Question: I'm trying to build an iPhone app (ios 7+) that has a view very similar to the one in the attached image. If I had to guess, it looks like a UITabBar in the middle, with a customized UITableView inside each page, and an ImageView up top, all wrapped in a NavigationView? Is it possible to build this app's screen using these components, or is it a whole bunch of fancy custom stuff going on behind the scenes?
Specifically, I care about the tab bar in the middle of the view, controlling what is seen below it. Might that be a UITabBarController?

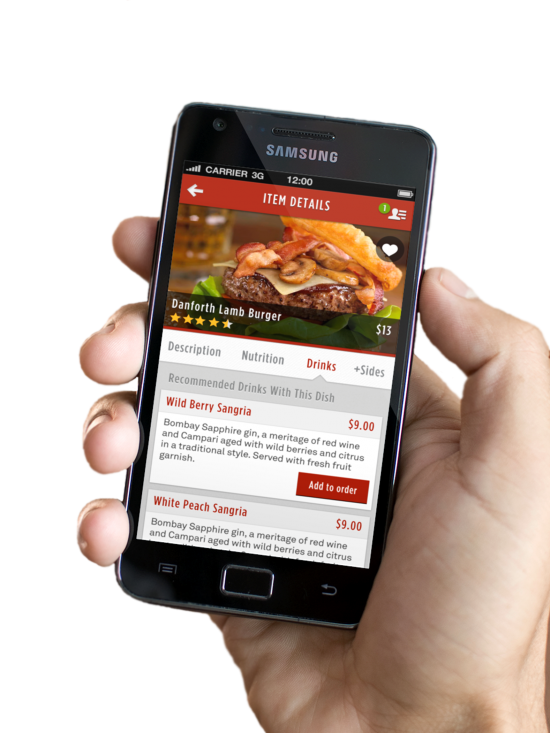
Answer: While UITabBar and UISegmentedControl are fairly similar, they are both best suited for different tasks - In this case, a UISegmentedControl is best.
It can be visually customized quite well, seen <URL> in Apple's documentation.
Because it's a UIControl subclass unlike UITabBar, you can add targets for control events really easily, like this:
'''
[segmentedControl addTarget:self
action:@selector(action:)
forControlEvents:UIControlEventValueChanged];
'''